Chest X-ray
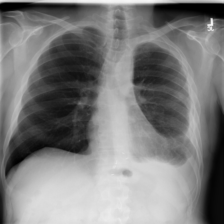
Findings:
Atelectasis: negative
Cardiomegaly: negative
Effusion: positive
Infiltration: negative
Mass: negative
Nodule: negative
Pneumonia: negative
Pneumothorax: negative
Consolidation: negative
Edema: negative
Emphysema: negative
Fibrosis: negative
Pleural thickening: positive
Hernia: negative